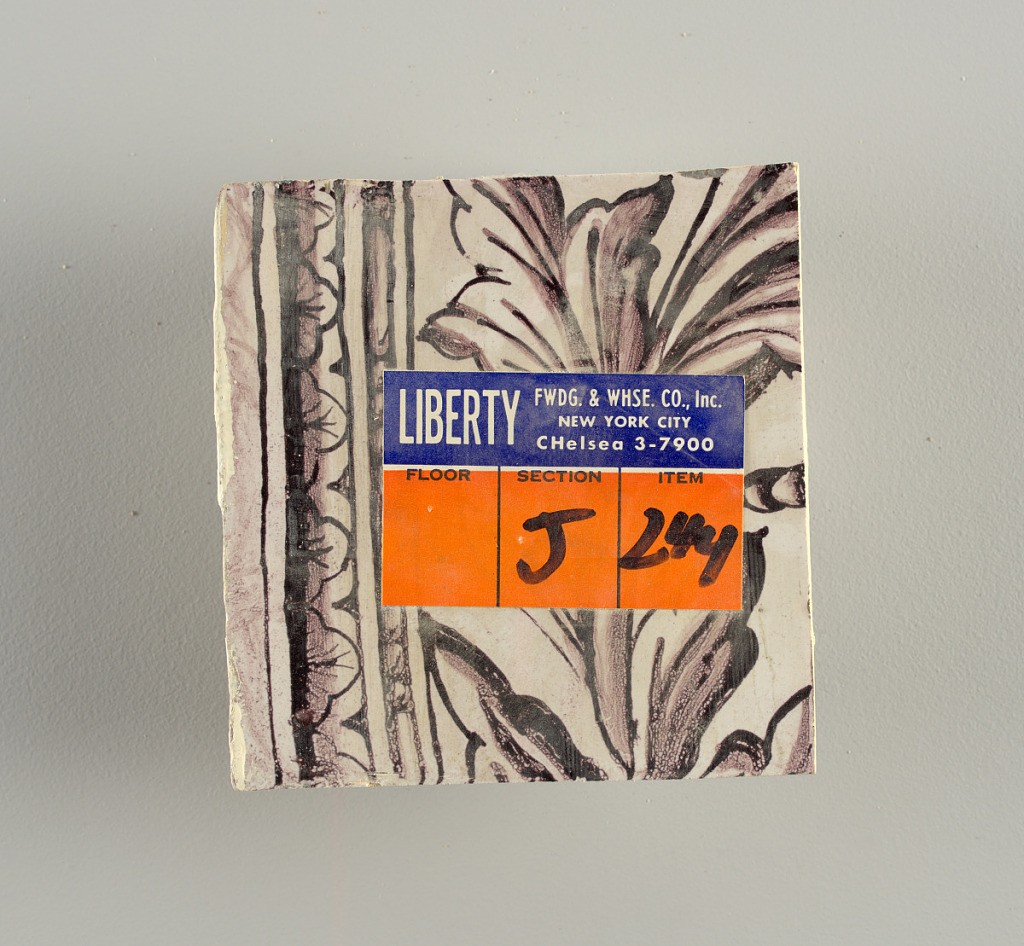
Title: Wall facing
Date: ca. 1725
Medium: tin-glazed earthenware, underglaze
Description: Two vertical rectangles, twenty-three tiles high.  A) Nine tiles wide at top; seven tiles wide at bottom.  B) Ten and one-half tiles wide.

Arabesque design of foliage.  A) with centered figure of Justice under a canopy.  B) with centered urn.